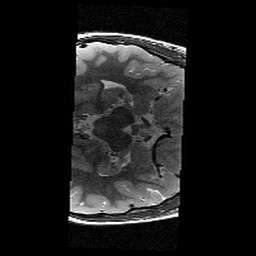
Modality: T2w
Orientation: axial
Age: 9
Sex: male
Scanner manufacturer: siemens
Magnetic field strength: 3 T
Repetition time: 9.23 s
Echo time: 0.067 s